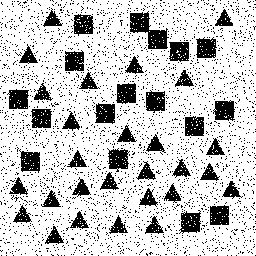
Squares: 17
Triangles: 27
Stars: 0
Total shapes: 44